Question:
How can I create a similar thing for android?
In short, when you click on the app icon, this window opens.
I tried to look, but I do not know what term to use to find a basic example.
Some advice?
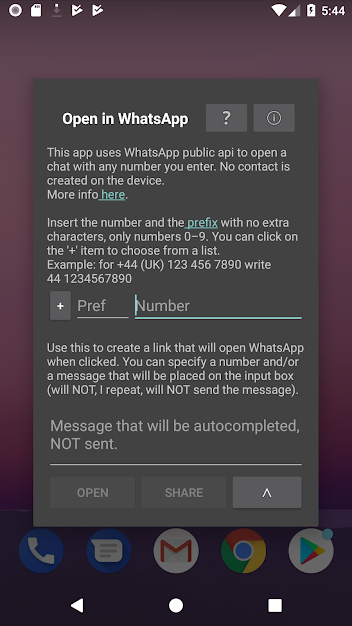
Answer: To create a transparent activity. Create a custom style in style.xml as below;
'''
<resources>
<!-- Base application theme. -->
<style name="AppTheme" parent="Theme.AppCompat.Light.DarkActionBar">
<!-- Customize your theme here. -->
<item name="colorPrimary">@color/colorPrimary</item>
<item name="colorPrimaryDark">@color/colorPrimaryDark</item>
<item name="colorAccent">@color/colorAccent</item>
</style>
<style name="Theme.AppCompat.Transparent.NoActionBar" parent="Theme.AppCompat.Light.NoActionBar">
<item name="android:windowIsTranslucent">true</item>
<item name="android:windowBackground">@android:color/transparent</item>
<item name="android:windowContentOverlay">@null</item>
<item name="android:windowNoTitle">true</item>
<item name="android:windowIsFloating">true</item>
<item name="android:backgroundDimEnabled">true</item>
</style>
'''
And use it in your Manifest.xml application or activity section
'''
<application
android:allowBackup="true"
android:icon="@mipmap/ic_launcher"
android:label="@string/app_name"
android:roundIcon="@mipmap/ic_launcher_round"
android:supportsRtl="true"
android:theme="@style/Theme.AppCompat.Transparent.NoActionBar">
<activity android:name=".MainActivity">
<intent-filter>
<action android:name="android.intent.action.MAIN" />
<category android:name="android.intent.category.LAUNCHER" />
</intent-filter>
</activity>
</application>
'''
Then, of course, you need to create a layout with a background color at the center of activity and put your views in it.
Hope it helps